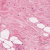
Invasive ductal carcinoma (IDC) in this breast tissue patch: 0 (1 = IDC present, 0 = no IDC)